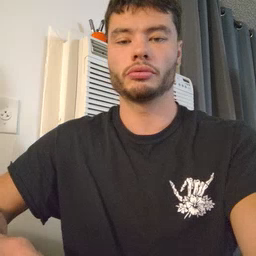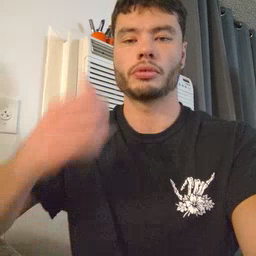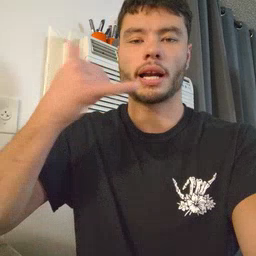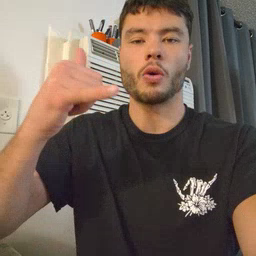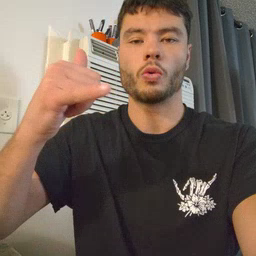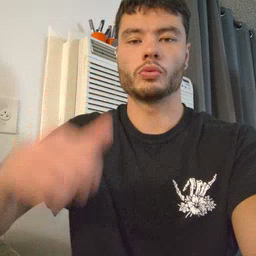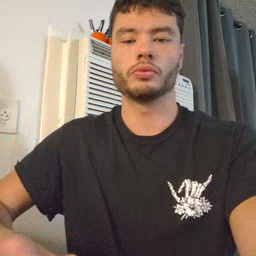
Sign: yellow